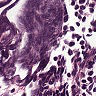
Metastatic tissue present: no